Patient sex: M
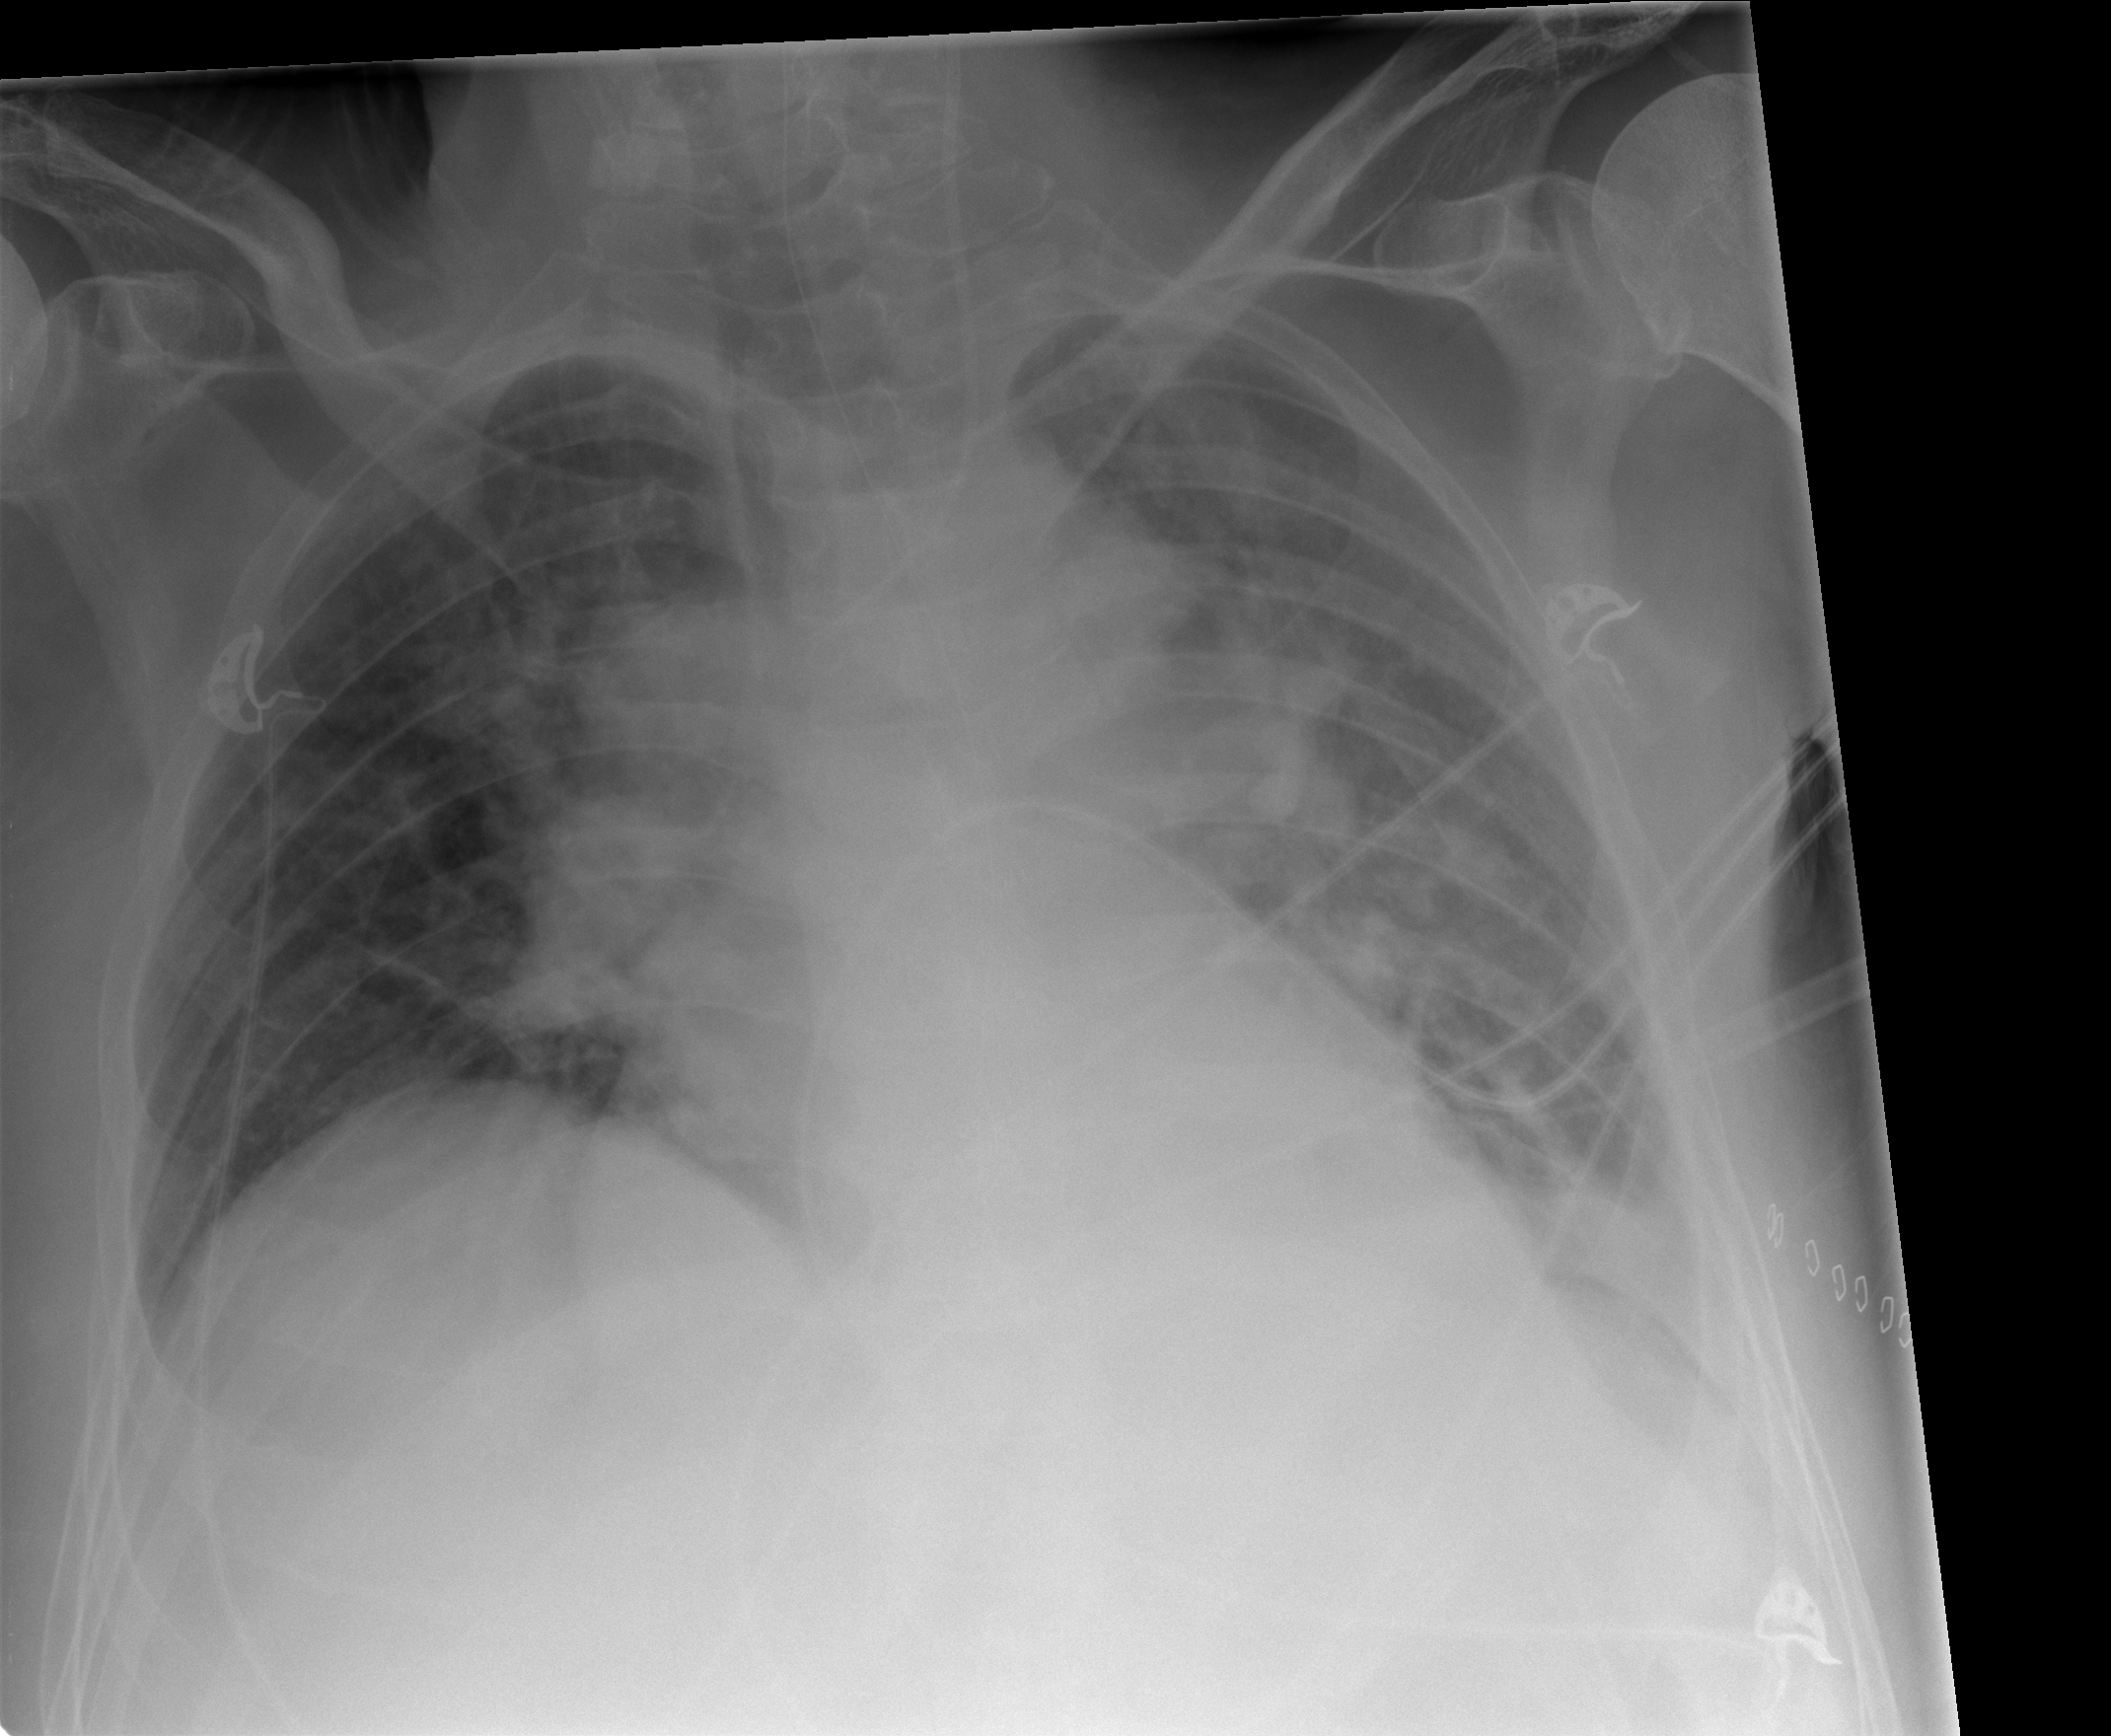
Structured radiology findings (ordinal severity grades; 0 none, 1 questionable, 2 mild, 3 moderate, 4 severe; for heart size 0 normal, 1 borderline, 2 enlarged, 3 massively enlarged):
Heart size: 2
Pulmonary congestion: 0
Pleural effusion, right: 0
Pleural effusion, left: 2
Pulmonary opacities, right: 0
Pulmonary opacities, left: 0
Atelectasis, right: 0
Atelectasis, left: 2